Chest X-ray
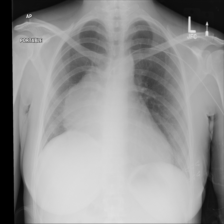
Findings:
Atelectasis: negative
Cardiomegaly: negative
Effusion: negative
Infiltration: negative
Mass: positive
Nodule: negative
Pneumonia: negative
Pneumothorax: negative
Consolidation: negative
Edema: negative
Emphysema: negative
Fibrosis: negative
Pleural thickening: negative
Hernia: negative